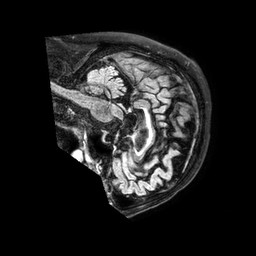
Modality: FLAIR
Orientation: sagittal
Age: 64
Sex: male
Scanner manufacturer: philips
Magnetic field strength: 3 T
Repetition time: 4.8 s
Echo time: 0.279 s